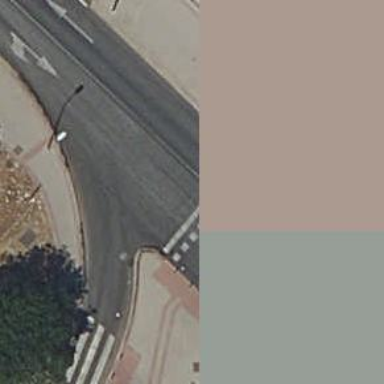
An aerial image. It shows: Uncontrolled footway crossing with markings.